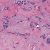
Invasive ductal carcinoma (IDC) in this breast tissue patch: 1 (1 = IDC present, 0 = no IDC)